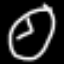
Label: clock